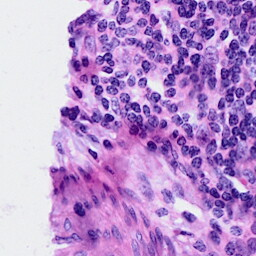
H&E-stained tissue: Cervix